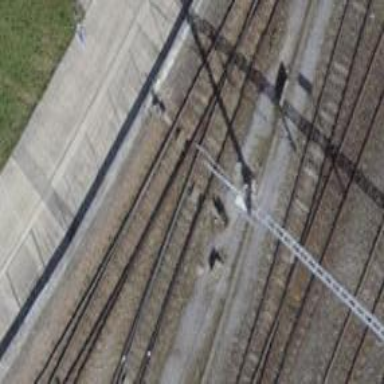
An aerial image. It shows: Railway switch.